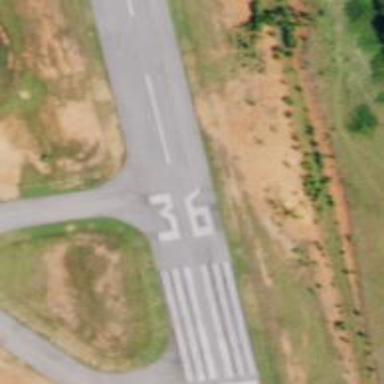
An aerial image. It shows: View of runway in airport.